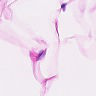
Metastatic tissue present: no